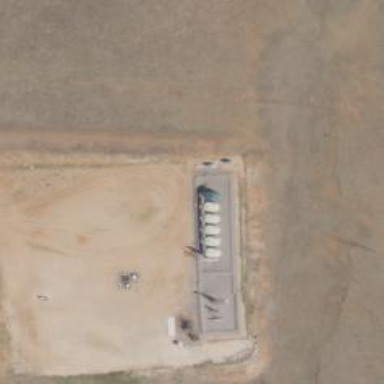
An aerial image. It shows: Storage tank with man-made structure.